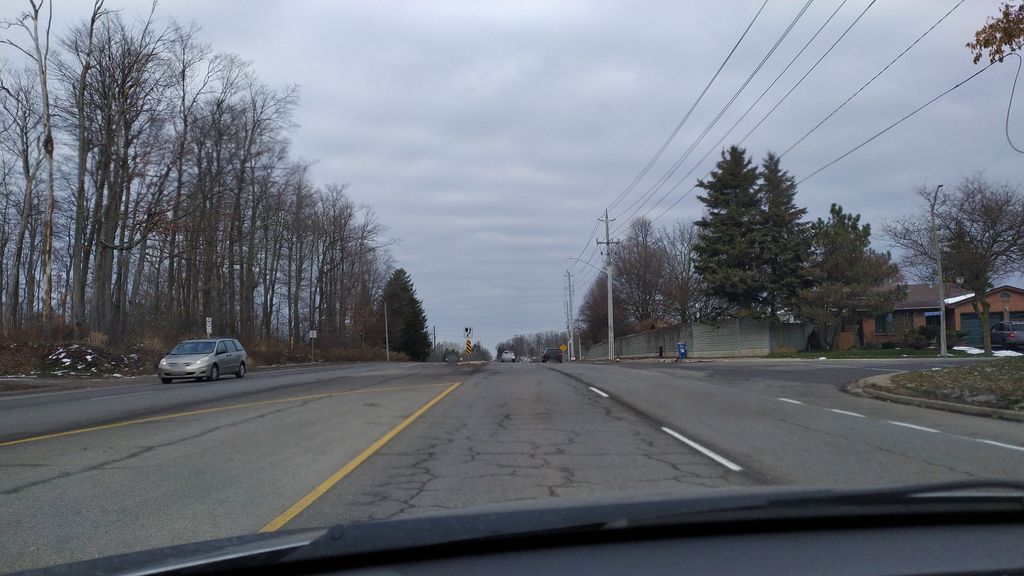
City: kitchener-waterloo